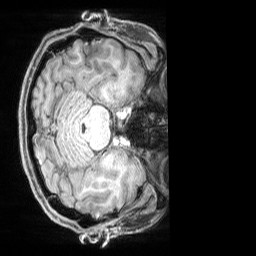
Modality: T1w
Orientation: axial
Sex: male
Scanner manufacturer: siemens
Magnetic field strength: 3 T
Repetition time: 2.53 s
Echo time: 0.00169 s